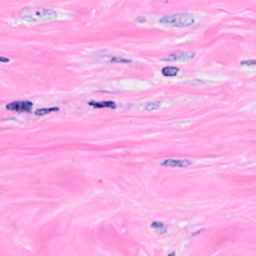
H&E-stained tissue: Breast